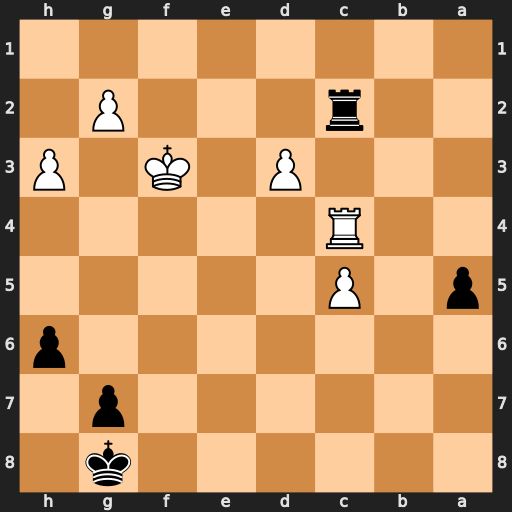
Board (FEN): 6k1/6p1/7p/p1P5/2R5/3P1K1P/2r3P1/8
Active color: b
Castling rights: -
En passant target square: -
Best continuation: Rxc4 dxc4 Kf7 Ke4 Ke6 Kd4 Kd7 c6+ Kxc6